Field crop: maize
Growth stage: 2
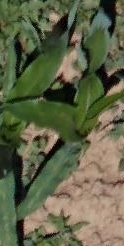
Species: maize